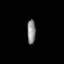
Tissue: prostate
Cell type: T cells
Senescence score: 0.8629
Nuclear area (px): 199
Mean DAPI intensity: 140.166